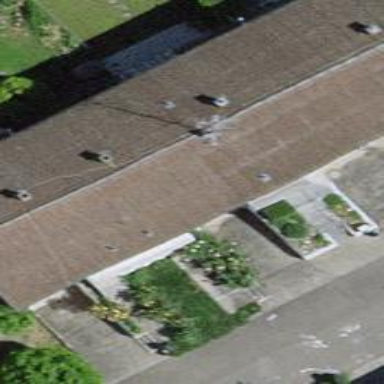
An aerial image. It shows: Terrace building.